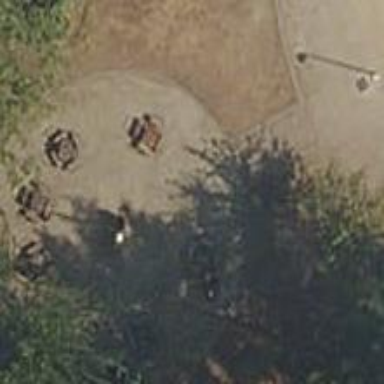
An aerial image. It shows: Picnic table located in leisure land area.